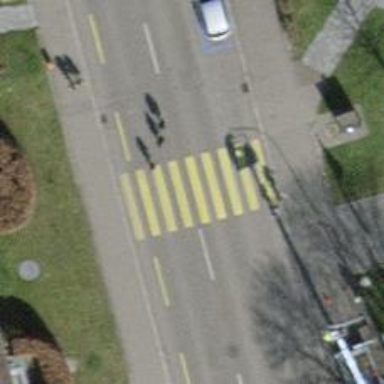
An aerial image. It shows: Uncontrolled crossing on the road.